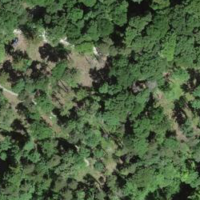
EUNIS habitat code: 41
Species observed at this site:
Neottia nidus-avis
Argynnis paphia
Maniola jurtina
Melittis melissophyllum
Pieris napi